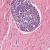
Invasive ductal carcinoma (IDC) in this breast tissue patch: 0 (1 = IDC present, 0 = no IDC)